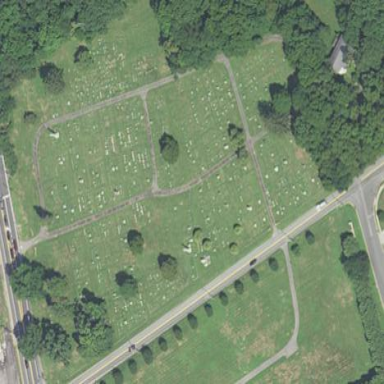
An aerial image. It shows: Cemetery.